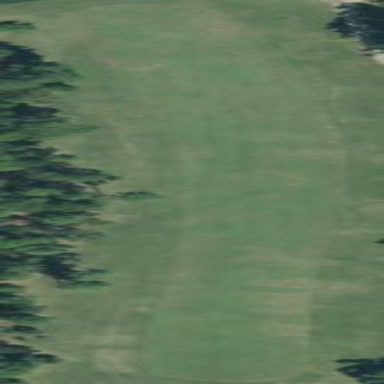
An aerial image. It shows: Grassy area designated as golf fairway.